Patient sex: M
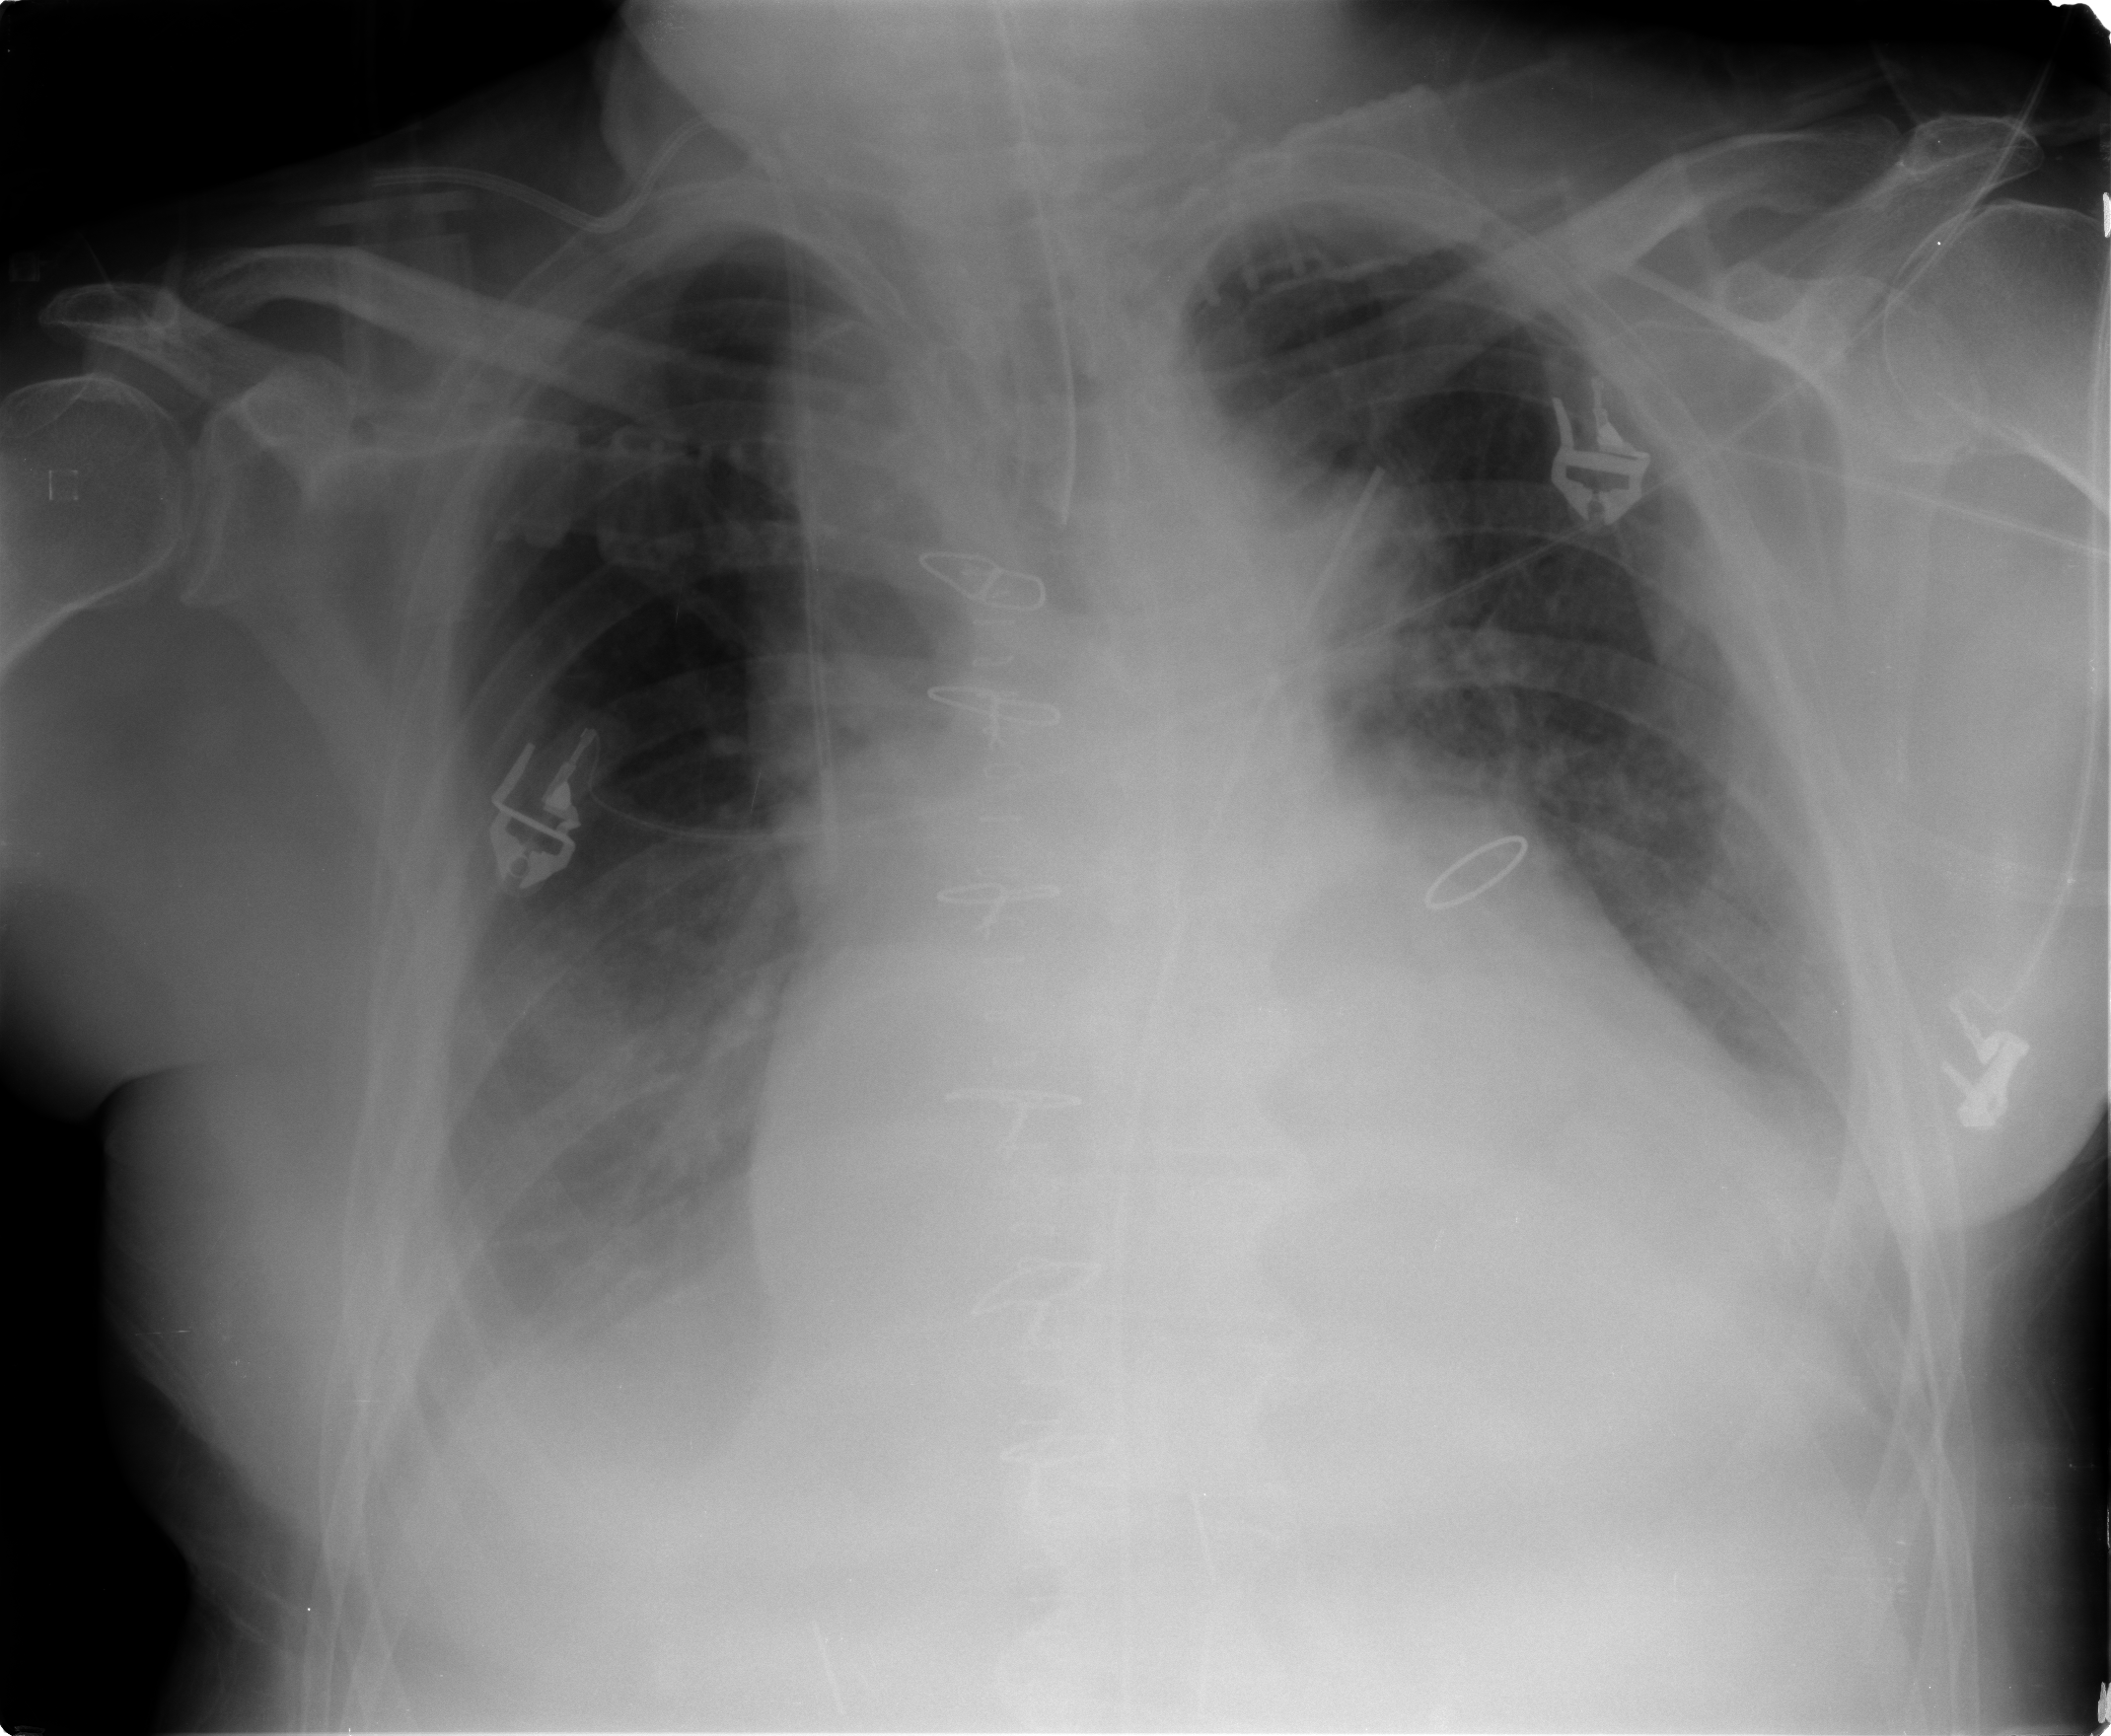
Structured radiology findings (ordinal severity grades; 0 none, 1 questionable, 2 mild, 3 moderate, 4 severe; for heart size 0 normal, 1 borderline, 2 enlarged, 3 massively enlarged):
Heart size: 2
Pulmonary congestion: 1
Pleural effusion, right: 2
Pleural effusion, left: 2
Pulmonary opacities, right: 1
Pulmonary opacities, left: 2
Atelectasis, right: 2
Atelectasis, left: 2